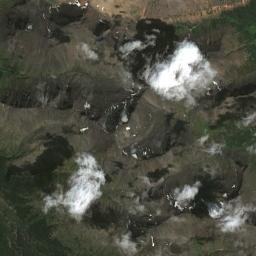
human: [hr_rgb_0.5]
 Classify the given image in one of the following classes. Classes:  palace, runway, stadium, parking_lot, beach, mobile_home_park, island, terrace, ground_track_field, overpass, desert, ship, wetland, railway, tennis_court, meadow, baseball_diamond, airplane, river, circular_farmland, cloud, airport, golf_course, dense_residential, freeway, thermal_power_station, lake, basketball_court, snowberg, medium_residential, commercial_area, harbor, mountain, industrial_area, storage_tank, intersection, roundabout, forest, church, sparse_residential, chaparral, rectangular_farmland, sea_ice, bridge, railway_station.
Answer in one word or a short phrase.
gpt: cloud